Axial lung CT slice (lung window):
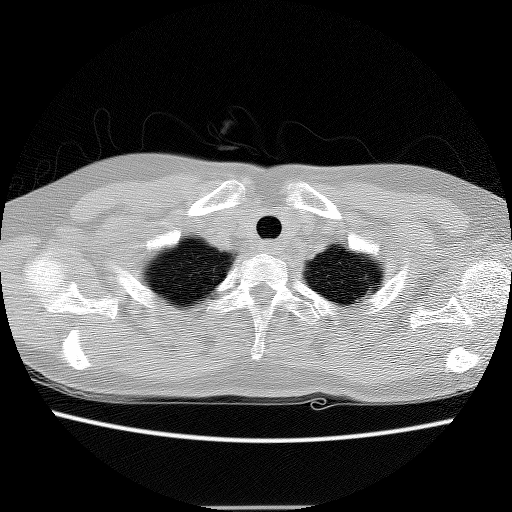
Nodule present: no